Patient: sex M, age 55
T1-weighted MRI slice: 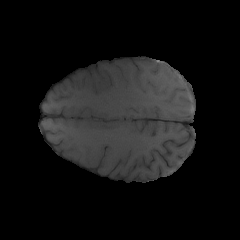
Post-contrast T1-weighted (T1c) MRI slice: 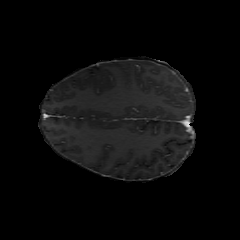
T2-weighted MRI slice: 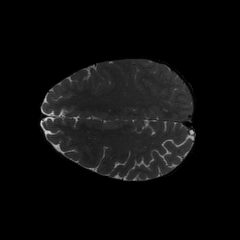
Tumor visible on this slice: yes
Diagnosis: Glioblastoma, IDH-wildtype
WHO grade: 4